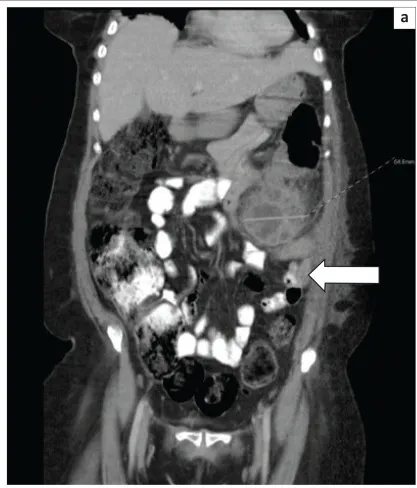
Selected coronal.
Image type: radiology (ct)